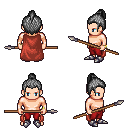
a pixel art fantasy rpg character, male body template, human, light skin, maroon cape, red pants, gray short topknot hairstyle, bracelets, metal boots, spear, four views (front, back, left, right), 2x2 character sprite sheet, small pixel art, hard edges, no anti-aliasing